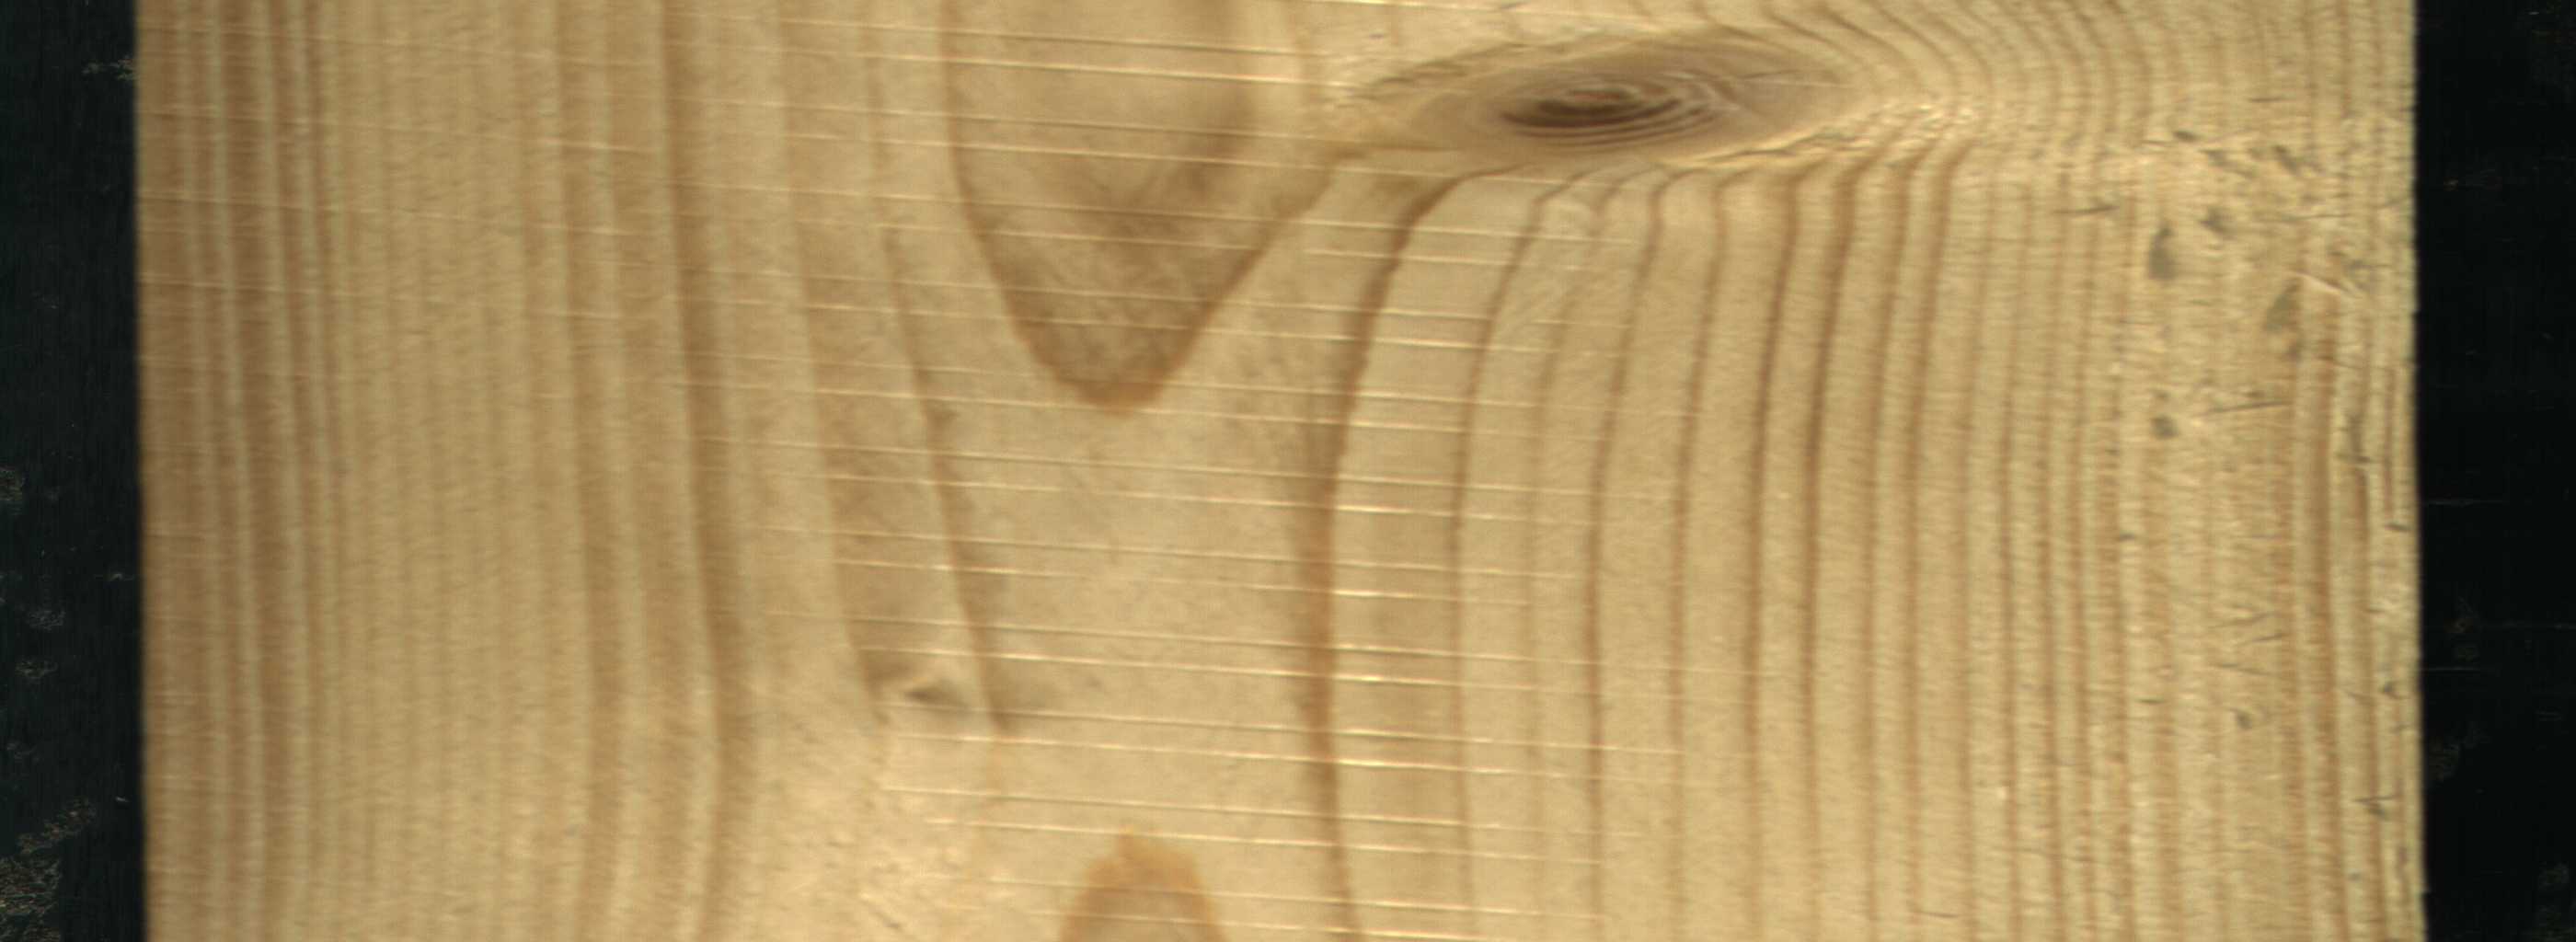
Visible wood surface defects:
Live_Knot